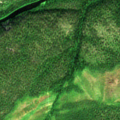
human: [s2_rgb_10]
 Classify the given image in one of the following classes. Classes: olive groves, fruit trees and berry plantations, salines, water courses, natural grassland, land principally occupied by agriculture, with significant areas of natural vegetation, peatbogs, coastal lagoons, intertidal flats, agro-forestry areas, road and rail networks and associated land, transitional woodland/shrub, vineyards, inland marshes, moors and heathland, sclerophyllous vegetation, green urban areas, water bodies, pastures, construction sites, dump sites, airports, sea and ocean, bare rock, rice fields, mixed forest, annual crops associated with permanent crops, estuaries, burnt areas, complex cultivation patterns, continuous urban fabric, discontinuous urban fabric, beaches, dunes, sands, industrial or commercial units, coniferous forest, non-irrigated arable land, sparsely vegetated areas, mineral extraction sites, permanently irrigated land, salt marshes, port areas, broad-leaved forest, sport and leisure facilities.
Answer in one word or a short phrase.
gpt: coniferous forest, peatbogs